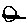
Label: cat